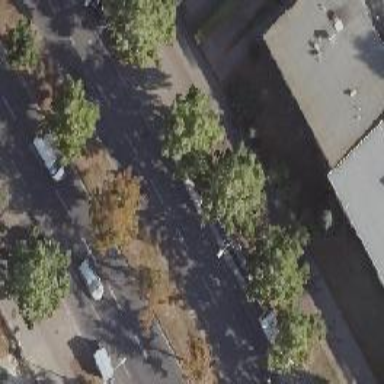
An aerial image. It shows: Avenue of deciduous broadleaved trees.